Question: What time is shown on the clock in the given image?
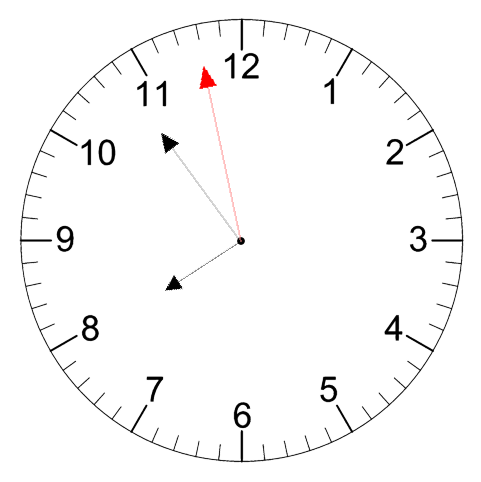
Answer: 07:53:58